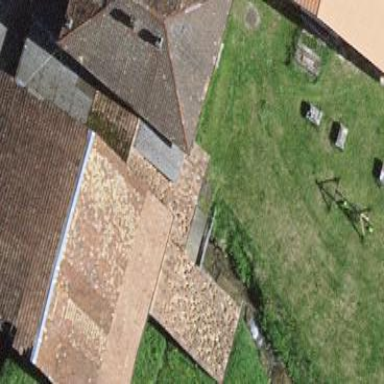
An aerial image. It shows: Farm building.